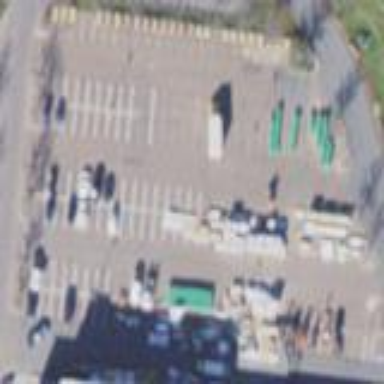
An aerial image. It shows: Parking area with surface.